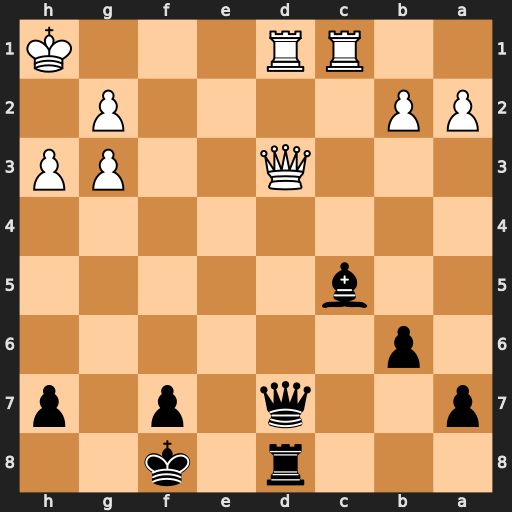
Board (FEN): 3r1k2/p2q1p1p/1p6/2b5/8/3Q2PP/PP4P1/2RR3K
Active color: b
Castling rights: -
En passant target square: -
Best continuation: Qxd3 Rxd3 Rxd3